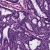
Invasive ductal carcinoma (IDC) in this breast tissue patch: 1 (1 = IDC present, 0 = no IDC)